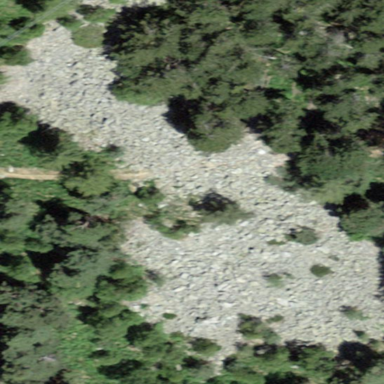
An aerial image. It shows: Natural scree.